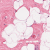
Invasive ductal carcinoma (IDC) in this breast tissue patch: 0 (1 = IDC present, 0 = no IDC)